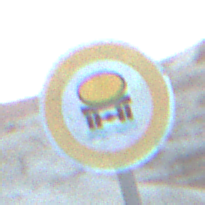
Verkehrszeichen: VerbotFahrzeugeWassergefaehrdenderLadung
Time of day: SunriseSunset
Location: Outdoor (Beach)
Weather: PartlyCloudy
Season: NotSpecified
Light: Natural